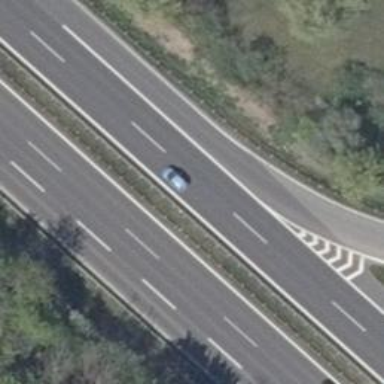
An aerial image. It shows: Trunk link road with asphalt surface.